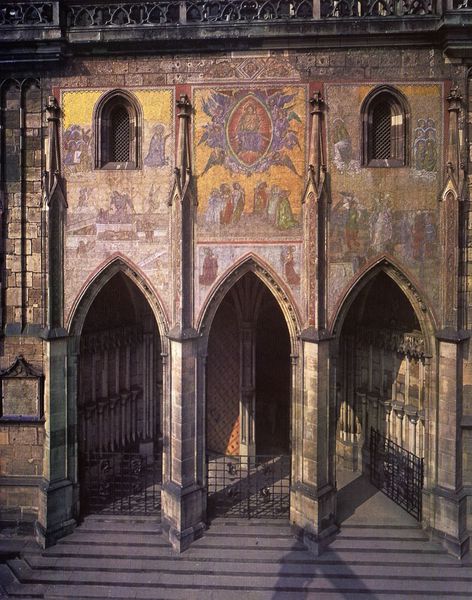
Titel: Südlicher Vorraum “Das goldene Tor” des Prager Veitsdoms
Künstler: Peter Parler
Standort: Prag, Veitsdom (EU - Tschechische Republik)
Schlagwörter: blau, dunkel, schatten, fenster, grau, pfeiler, säulen, rot, zaun, malerei, architektur, stein, gitter, kirche, gold, drei, gotik, ansicht, italien, türen, mauer, treppe, treppen, metall, geländer, tor, foto, eingang, religion, palast, torbogen, darstellung, kathedrale, sandstein, gotisch, spitzbogen, spitzbögen, christus, jesus, romanik, heilige, fresko, jünger, bemalung, lisenen, maßwerk, stützpfeiler, spätgotik, stifter, mandorla